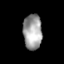
Tissue: skin
Cell type: Epithelial cells
Senescence score: 0.7554
Nuclear area (px): 650
Mean DAPI intensity: 159.12